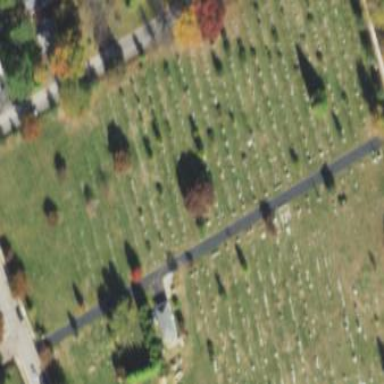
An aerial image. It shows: Grave yard.